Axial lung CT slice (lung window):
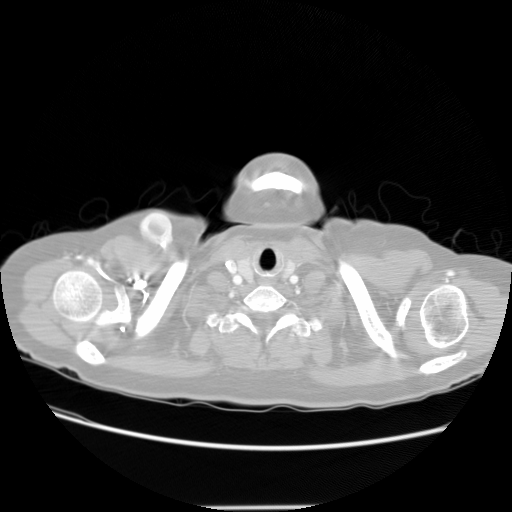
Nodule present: no